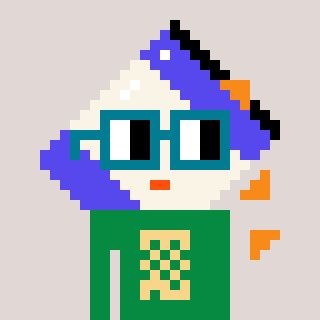
a pixel art character with square dark green glasses, a chips-shaped head and a green-colored body on a warm background